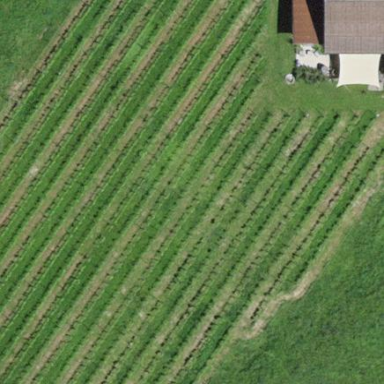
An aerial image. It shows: Vineyard with grape crops.